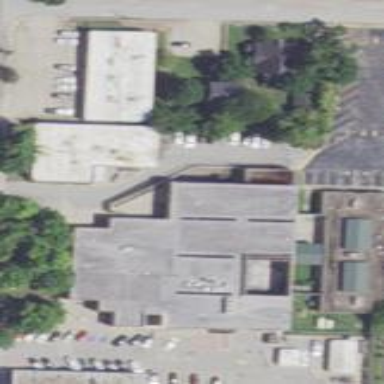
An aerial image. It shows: Public building.